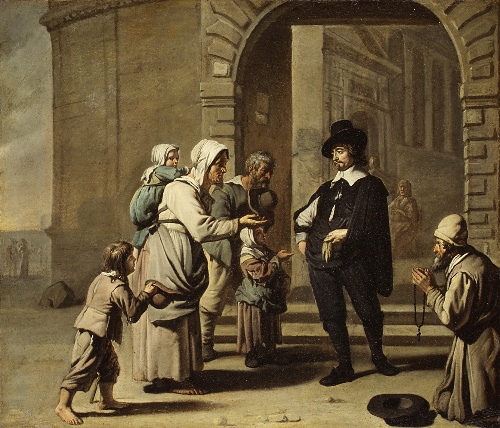
Title: Beggars at a Doorway
Artist: Master of the Béguins, French or Flemish, active 1650–60 (possibly Abraham Willemsens, Flemish, active by 1627, died 1672)
Object type: Painting
Classification: Paintings
Medium: Oil on canvas
Dimensions: 20 1/4 x 23 3/8 in. (51.4 x 59.4 cm)
Department: European Paintings
Credit line: Purchase, 1871
Accession year: 1871
Repository: Metropolitan Museum of Art, New York, NY
Tags: Children|Men|Women